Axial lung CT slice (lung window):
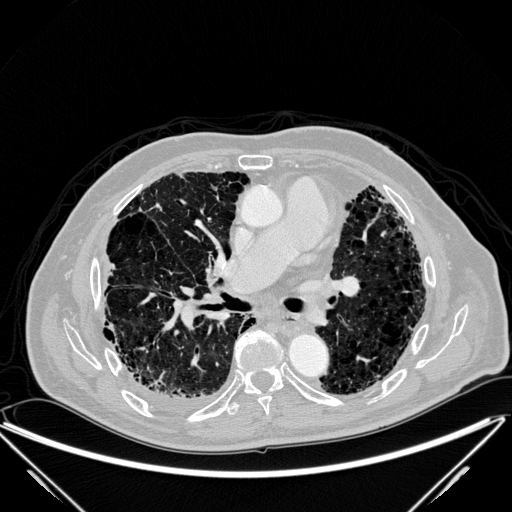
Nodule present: no